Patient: sex F, age 60
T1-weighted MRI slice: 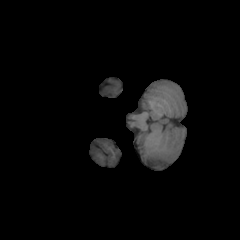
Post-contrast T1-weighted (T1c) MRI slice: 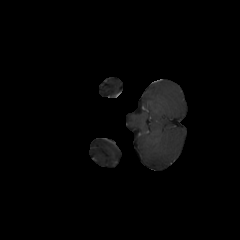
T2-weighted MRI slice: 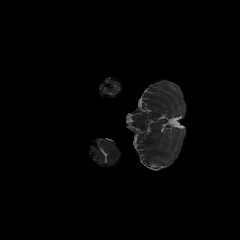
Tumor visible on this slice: no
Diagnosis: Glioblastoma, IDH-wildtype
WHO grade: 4